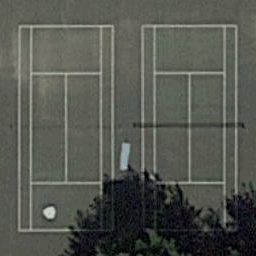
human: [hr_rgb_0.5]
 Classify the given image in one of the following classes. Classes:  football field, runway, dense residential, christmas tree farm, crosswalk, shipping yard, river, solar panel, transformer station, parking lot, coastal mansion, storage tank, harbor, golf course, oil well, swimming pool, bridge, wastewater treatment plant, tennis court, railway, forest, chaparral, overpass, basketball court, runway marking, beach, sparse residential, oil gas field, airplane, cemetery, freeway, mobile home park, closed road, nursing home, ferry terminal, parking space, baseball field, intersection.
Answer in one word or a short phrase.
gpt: tennis court